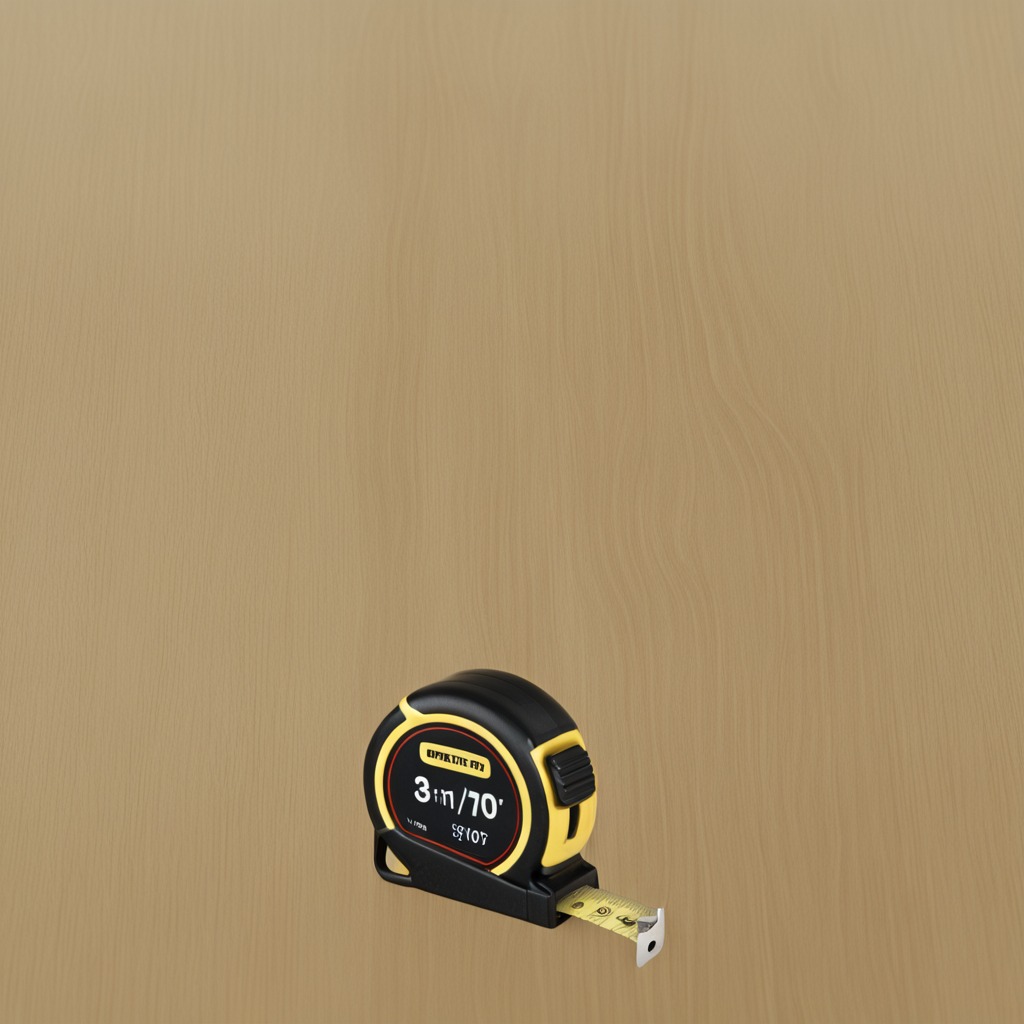
A measuring tape is lying on the plywood surface.